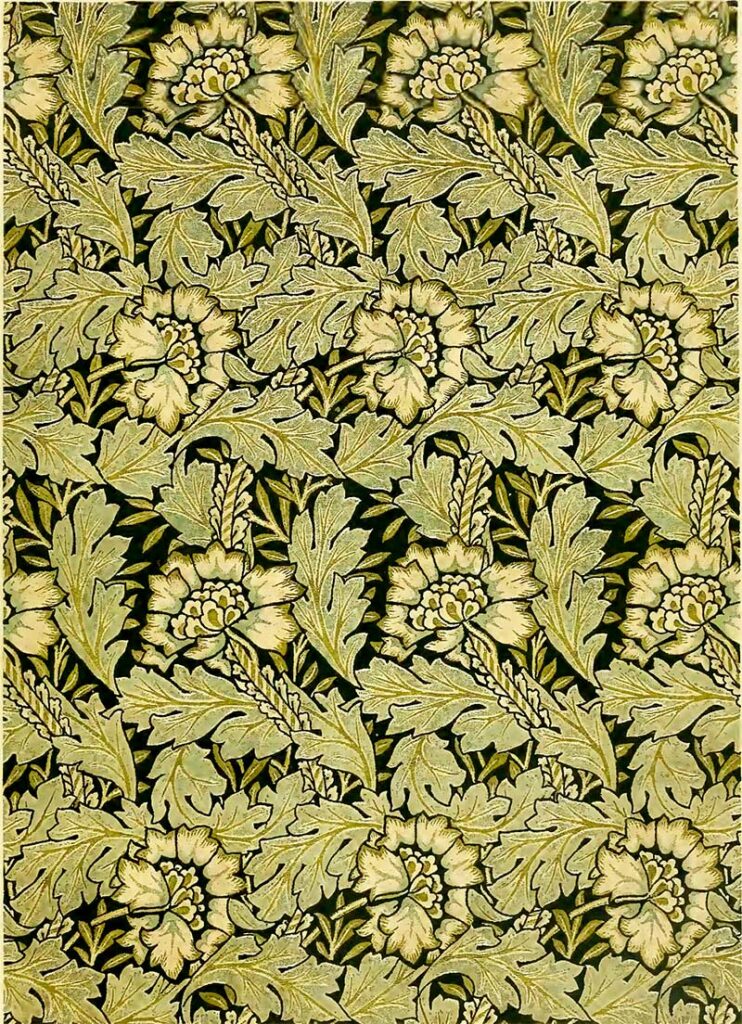
Design: Anemone
Year: 1876